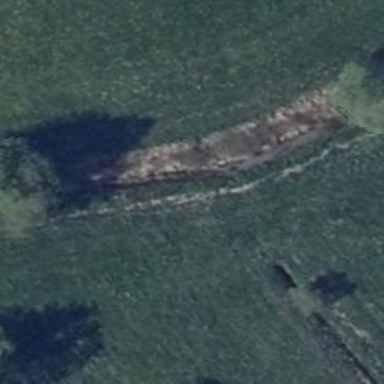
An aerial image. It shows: Culvert tunnel.